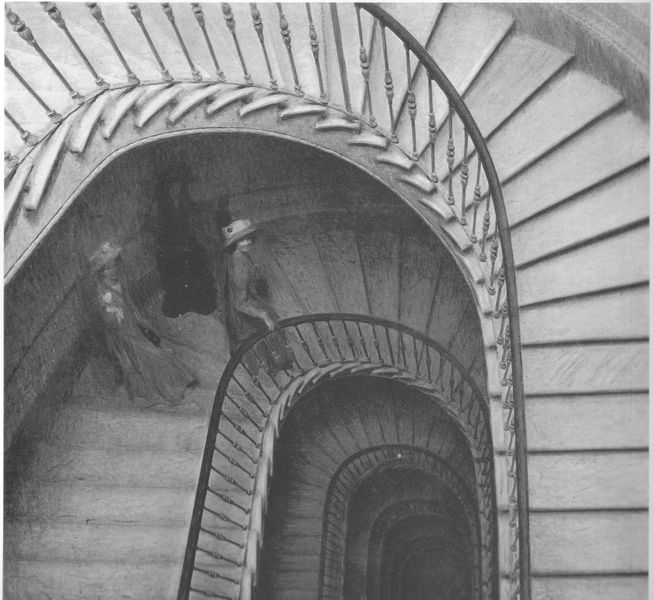
Titel: Salutando, Abschied
Künstler: Giacomo Balla
Standort: New York (New York)
Institution: Collection Lydia Winston Malbin
Schlagwörter: schatten, frauen, hut, hüte, schwarz, weiss, blick, haus, architektur, bild, personen, rund, treppe, geländer, stufe, stufen, foto, fotografie, photographie, schwarz-weiss, photo, personengruppe, wendeltreppe, tief, gel, treppenlauf, stiege, trppenhaus